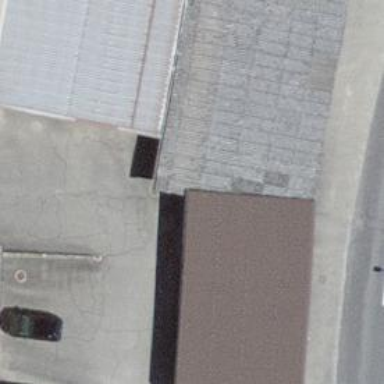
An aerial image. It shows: Garage building.